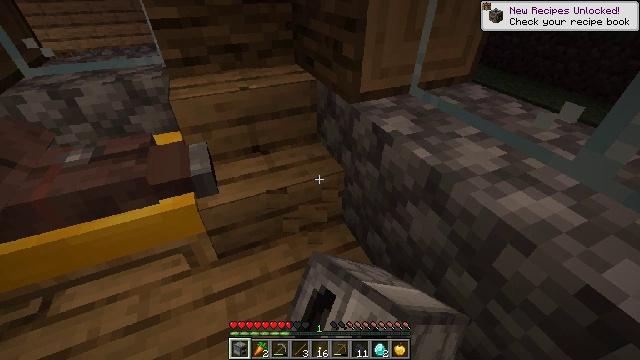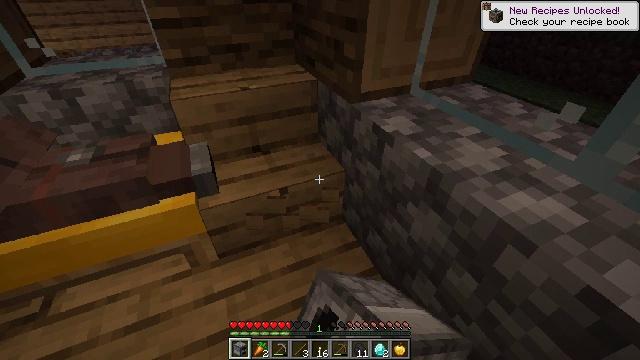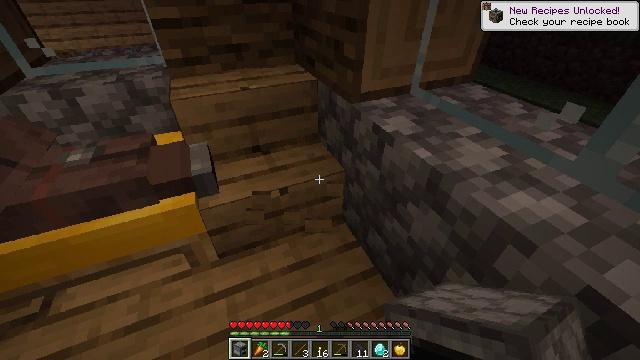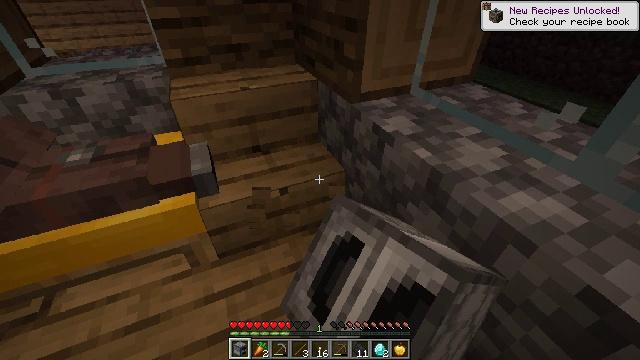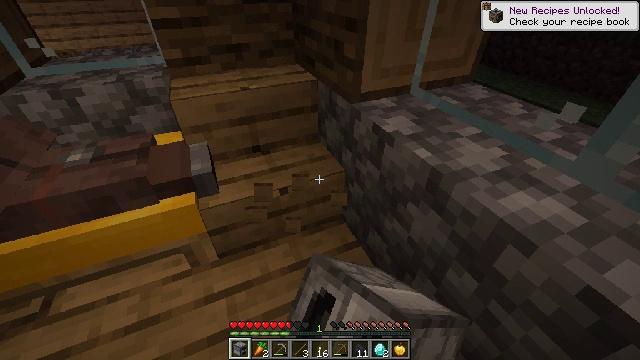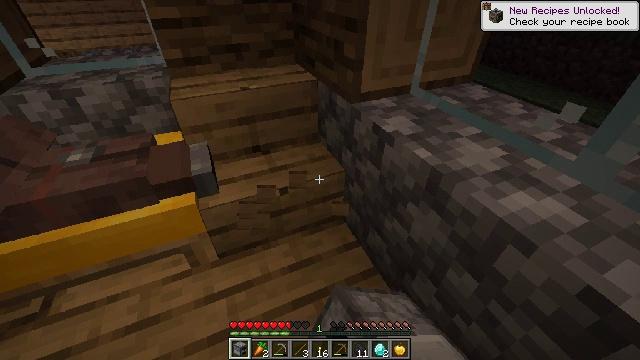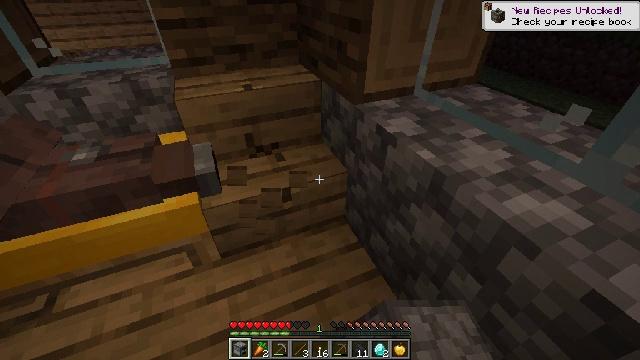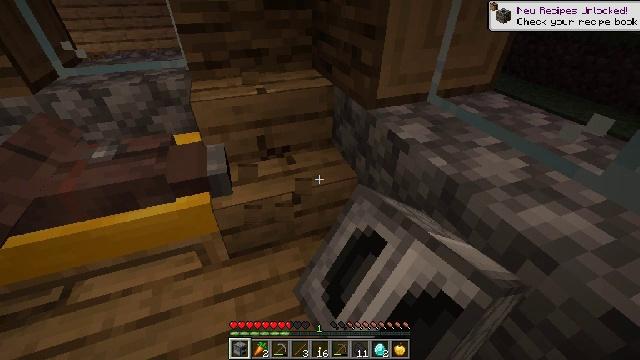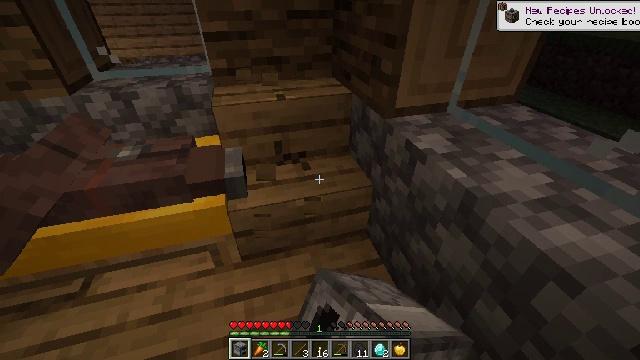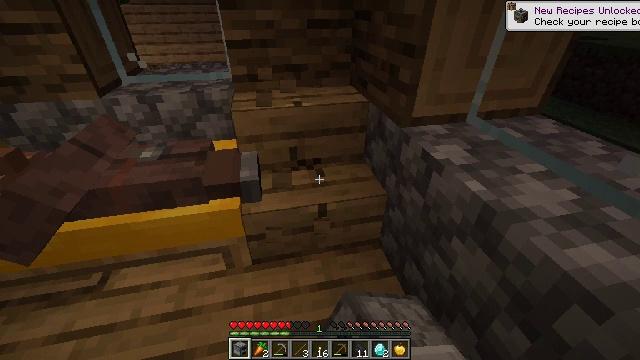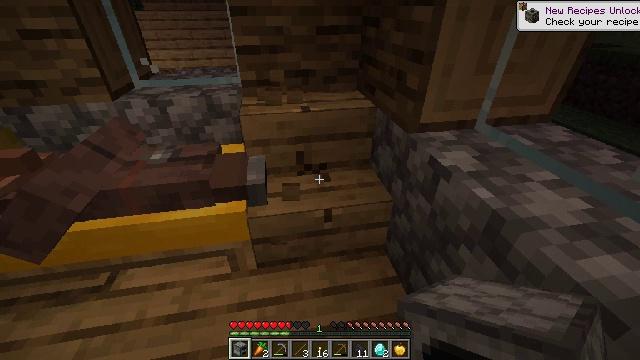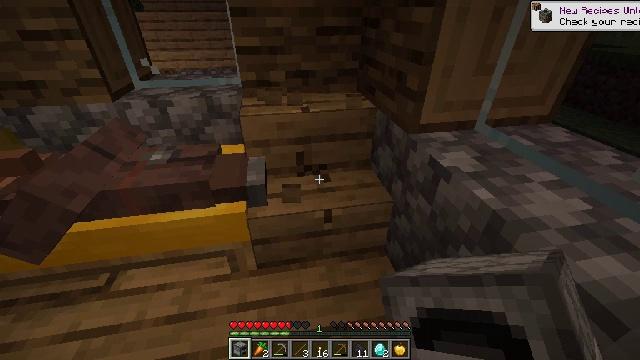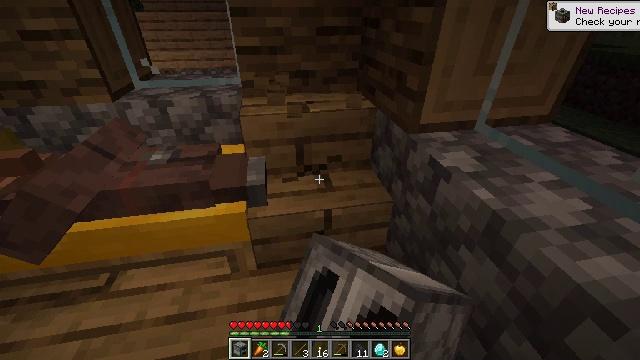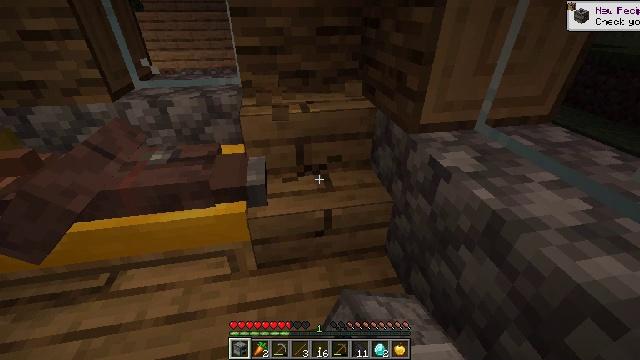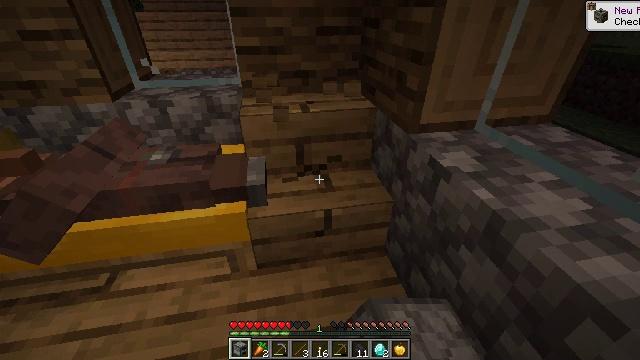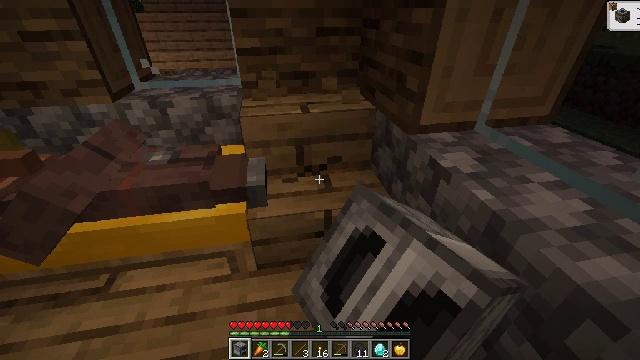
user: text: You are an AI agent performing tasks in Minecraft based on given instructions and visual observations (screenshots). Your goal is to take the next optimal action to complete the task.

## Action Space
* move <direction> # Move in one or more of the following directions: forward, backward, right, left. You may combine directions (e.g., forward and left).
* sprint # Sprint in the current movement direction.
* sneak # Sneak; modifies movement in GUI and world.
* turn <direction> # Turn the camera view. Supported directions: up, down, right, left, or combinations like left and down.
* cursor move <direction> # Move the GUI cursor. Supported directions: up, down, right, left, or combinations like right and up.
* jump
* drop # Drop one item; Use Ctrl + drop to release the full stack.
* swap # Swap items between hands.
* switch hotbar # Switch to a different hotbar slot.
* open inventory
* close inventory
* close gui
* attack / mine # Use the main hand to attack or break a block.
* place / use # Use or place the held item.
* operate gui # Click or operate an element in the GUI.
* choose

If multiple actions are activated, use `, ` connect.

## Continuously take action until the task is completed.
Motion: motion action
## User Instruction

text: Mine oak stairs.
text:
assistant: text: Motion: attack / mine
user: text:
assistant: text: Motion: attack / mine
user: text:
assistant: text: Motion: attack / mine
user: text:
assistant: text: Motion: attack / mine
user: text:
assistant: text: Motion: attack / mine
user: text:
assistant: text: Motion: attack / mine
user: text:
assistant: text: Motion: turn left, attack / mine
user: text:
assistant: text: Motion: turn left and up, attack / mine
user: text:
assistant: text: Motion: turn left and up, attack / mine
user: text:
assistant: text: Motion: turn left and up, attack / mine
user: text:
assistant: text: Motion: attack / mine
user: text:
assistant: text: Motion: attack / mine
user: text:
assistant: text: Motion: attack / mine
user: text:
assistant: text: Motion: attack / mine
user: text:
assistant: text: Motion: attack / mine
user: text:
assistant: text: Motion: attack / mine
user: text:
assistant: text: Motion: attack / mine
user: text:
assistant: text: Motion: attack / mine
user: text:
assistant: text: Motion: attack / mine
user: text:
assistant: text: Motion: attack / mine
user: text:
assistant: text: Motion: attack / mine
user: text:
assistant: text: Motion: attack / mine
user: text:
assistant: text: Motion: attack / mine
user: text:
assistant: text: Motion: attack / mine
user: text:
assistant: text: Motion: attack / mine
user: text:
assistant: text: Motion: attack / mine
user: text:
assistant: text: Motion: attack / mine
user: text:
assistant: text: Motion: attack / mine
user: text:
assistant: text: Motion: attack / mine
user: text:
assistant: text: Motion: attack / mine